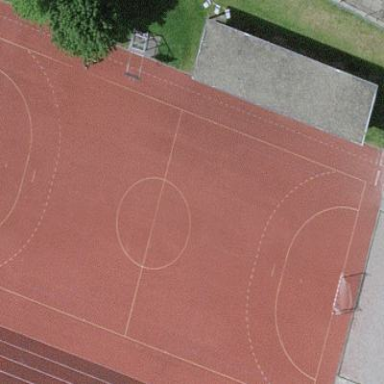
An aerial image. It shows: Pitch designated for team handball.